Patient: sex M, age 23
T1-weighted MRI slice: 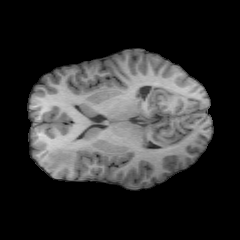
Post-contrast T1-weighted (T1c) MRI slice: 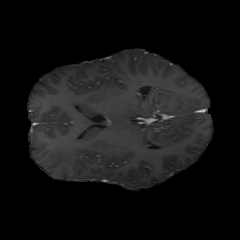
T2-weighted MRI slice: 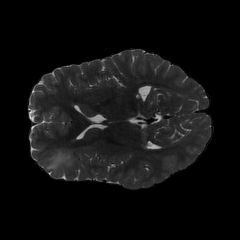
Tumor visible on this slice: yes
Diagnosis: Oligodendroglioma, IDH-mutant, 1p/19q-codeleted
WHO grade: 2